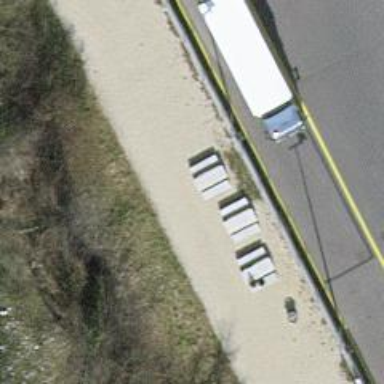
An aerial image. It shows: Picnic table located in leisure land area.